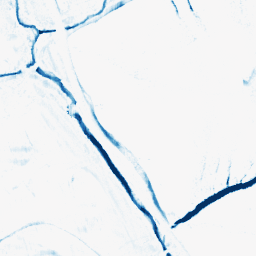
Category: morphological
Decomposition family: morphological_rect
Decomposition parameters: operation: closing
width: 5
height: 10
Upsampling method: cubic_catmull_rom
Upsampling parameters: scale: 2
Upsampling scale: 2